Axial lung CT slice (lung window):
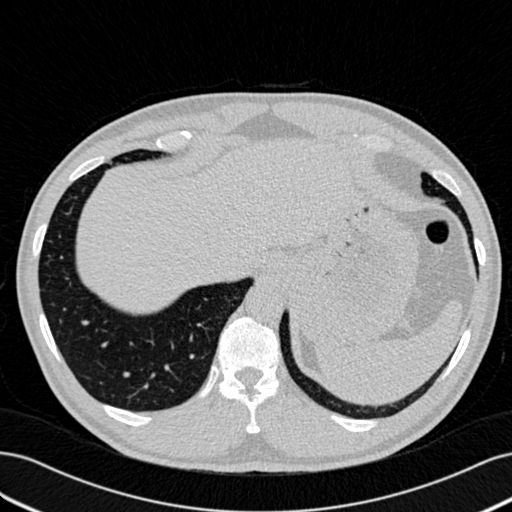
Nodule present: no